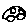
Label: car